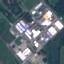
Label: Industrial